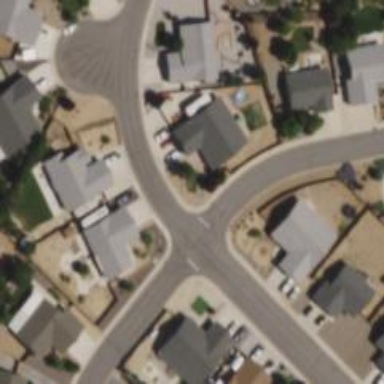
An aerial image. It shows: Residential road with asphalt surface and separate sidewalk.